Question: I'm attempting to produce a widget that consists of a text display that can be resized by the user grabbing the lower right corner. So far I've been able to generate this:

I've applied a red background to the layout to make it more obvious what's going on. I've used the following code to generate this:
'''
m_sizeGrip = new QSizeGrip( this );
m_layout = new QHBoxLayout( this );
m_label = new QLabel( this );
m_layout->setContentsMargins( QMargins() );
m_layout->setSpacing( 0 );
m_layout->addWidget( m_label );
m_layout->addWidget( m_sizeGrip, 0, Qt::AlignBottom | Qt::AlignRight );
setWindowFlags( Qt::SubWindow );
'''
Basically, it's a horizontal layout with the label and grip added to it, which is then installed on a QWidget. My problem is that I'd like the grip to be on the lower right corner of the label, rather than the parent widget. I'd also like to make it invisible while keeping it enabled.
Or perhaps I'm going about this the wrong way. My ultimate goal is to have a textual display widget that can be resized by the user either horizontally or vertically, but doesn't have a visible grip that would obscure the text. Am I already on the right track with the code above, or is there a better way to achieve this?
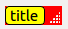
Answer: You could create a custom 'QLabel' for that. The idea would be to track mouse move events (which by default only fire when a mouse button is pressed), and resize based on how much the mouse traveled since the last event.
This allows you to control exactly how to display the "gripper" (if at all) and what shape it should have. You can constrain the resizing to vertical or horizontal (or not).
Here's a demo of how you could do that (resizes both ways). Warning: this might wreak havoc in your layout.
'''
#include <QtGui>
class GripLabel: public QLabel
{
Q_OBJECT
public:
GripLabel(QString const& title, QWidget* parent = 0)
: QLabel(title, parent),
resizing(false),
gripSize(10, 10)
{
// Prevent the widget from disappearing altogether
// Bare minimum would be gripSize
setMinimumSize(100, 30);
}
QSize sizeHint() const
{
return minimumSize();
}
protected:
bool mouseInGrip(QPoint mousePos)
{
// "handle" is in the lower right hand corner
return ((mousePos.x() > (width() - gripSize.width()))
&& (mousePos.y() > (height() - gripSize.height())));
}
void mousePressEvent(QMouseEvent *e)
{
// Check if we hit the grip handle
if (mouseInGrip(e->pos())) {
oldPos = e->pos();
resizing = true;
} else {
resizing = false;
}
}
void mouseMoveEvent(QMouseEvent *e)
{
if (resizing) {
// adapt the widget size based on mouse movement
QPoint delta = e->pos() - oldPos;
oldPos = e->pos();
setMinimumSize(width()+delta.x(), height()+delta.y());
updateGeometry();
}
}
void paintEvent(QPaintEvent *e)
{
QLabel::paintEvent(e);
QPainter p(this);
p.setPen(Qt::red);
p.drawRect(width()-gripSize.width(), height()-gripSize.height(),
gripSize.width(), gripSize.height());
}
private:
bool resizing;
QSize gripSize;
QPoint oldPos;
};
'''
Sample main:
'''
#include "griplabel.h"
int main(int argc, char **argv)
{
QApplication app(argc, argv);
QWidget *w = new QWidget;
QPushButton *b = new QPushButton("button");
GripLabel *l = new GripLabel("Hello");
QHBoxLayout *y = new QHBoxLayout;
y->addWidget(b);
y->addWidget(l);
y->setSizeConstraint(QLayout::SetFixedSize);
w->setLayout(y);
w->show();
return app.exec();
}
'''